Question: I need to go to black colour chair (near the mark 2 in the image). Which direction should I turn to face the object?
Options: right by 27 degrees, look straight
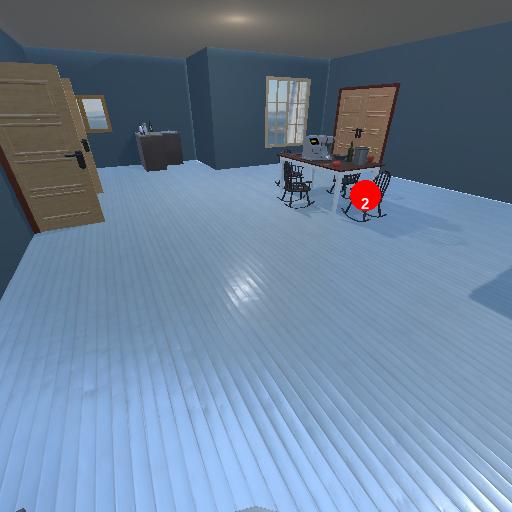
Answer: right by 27 degrees